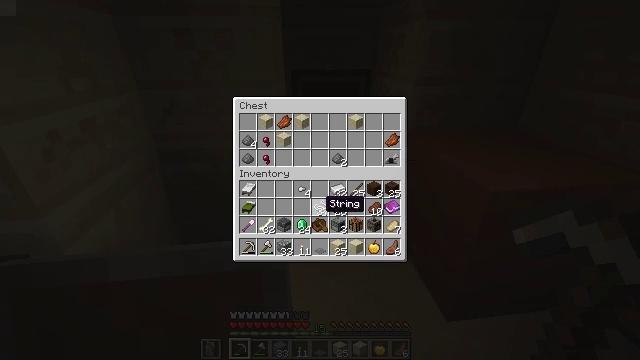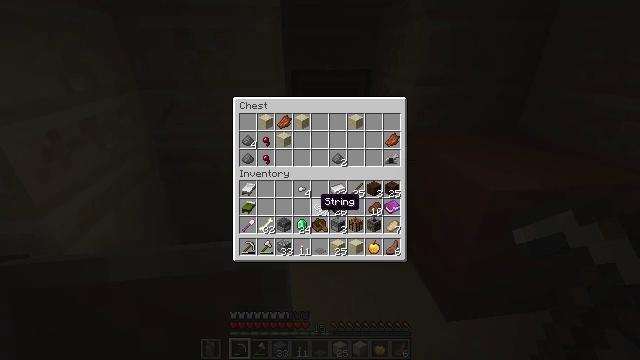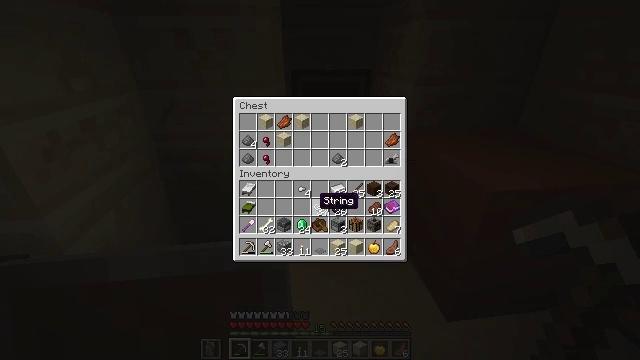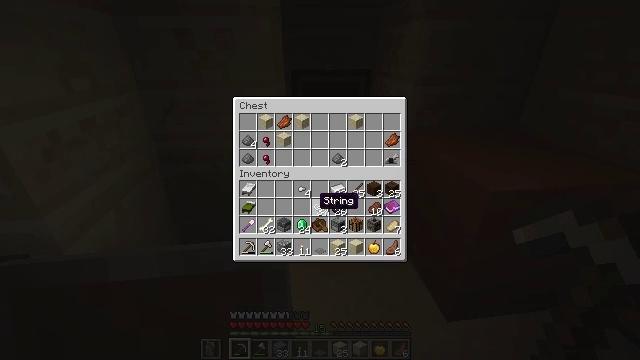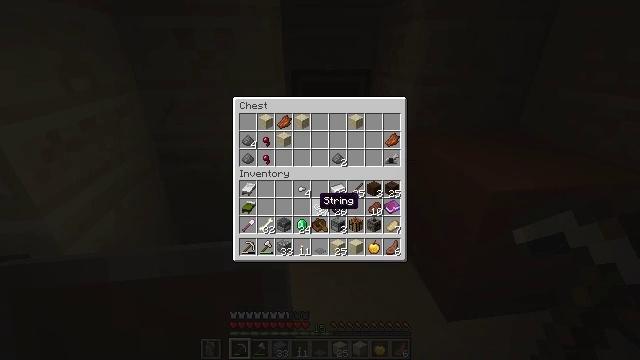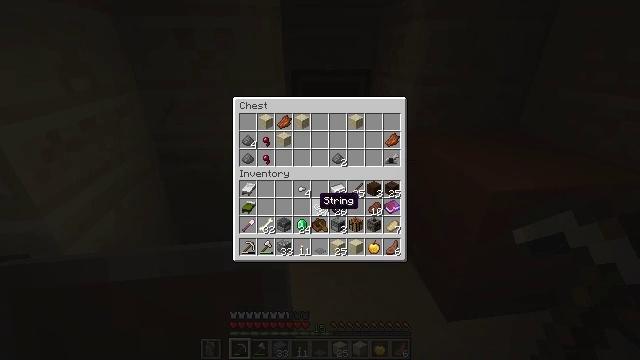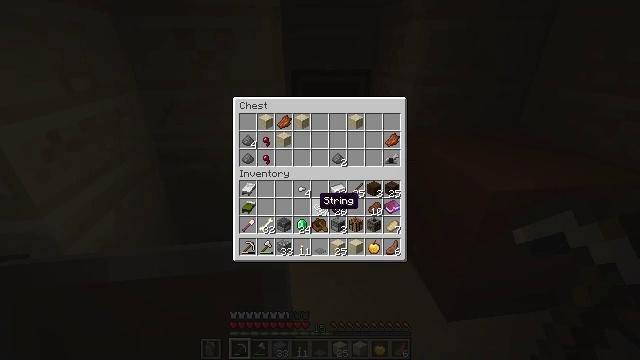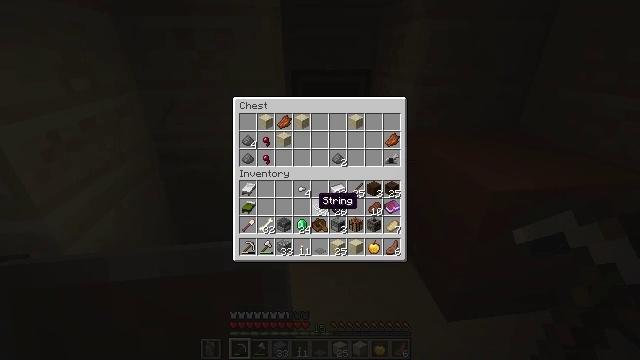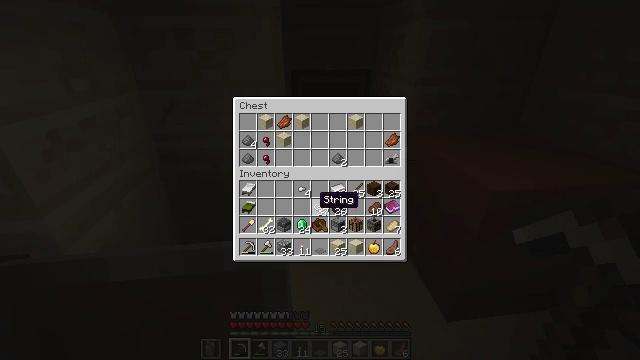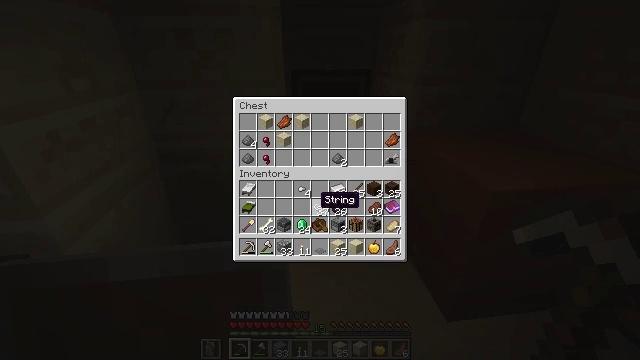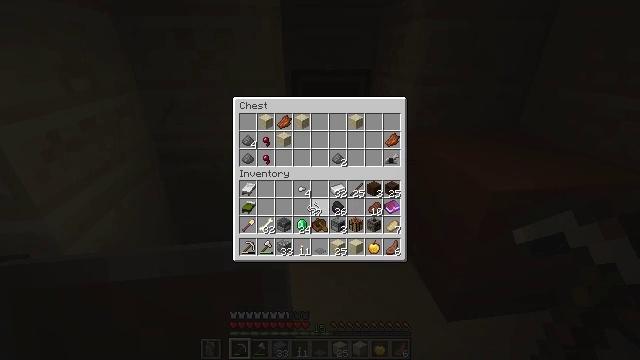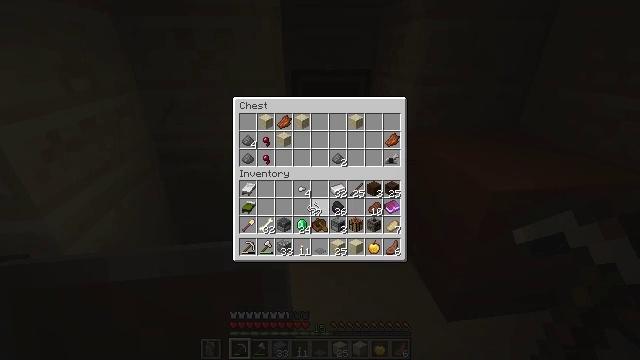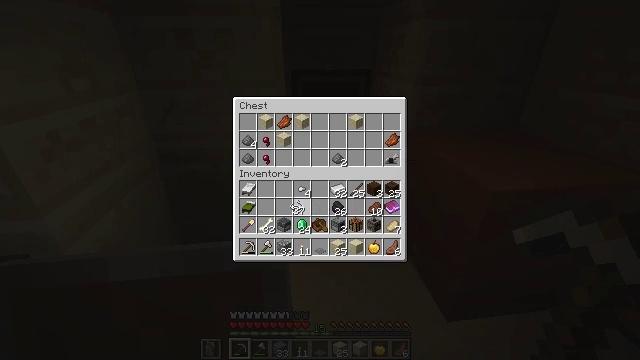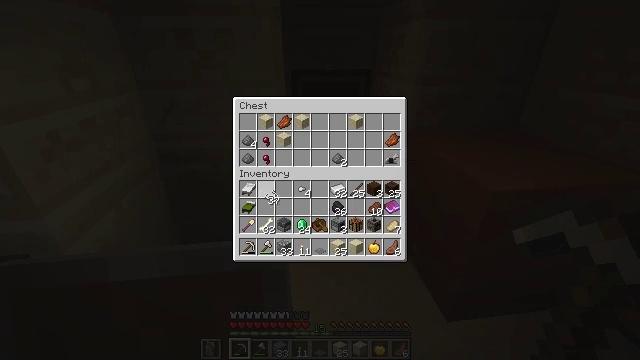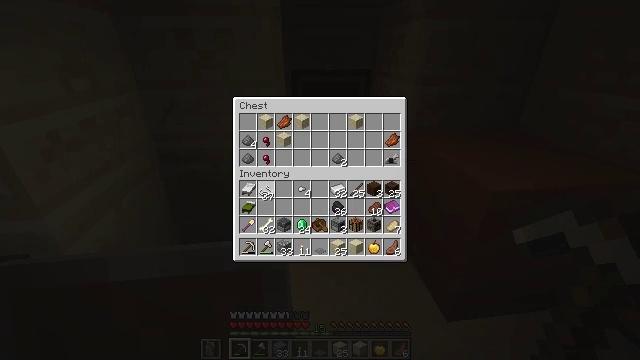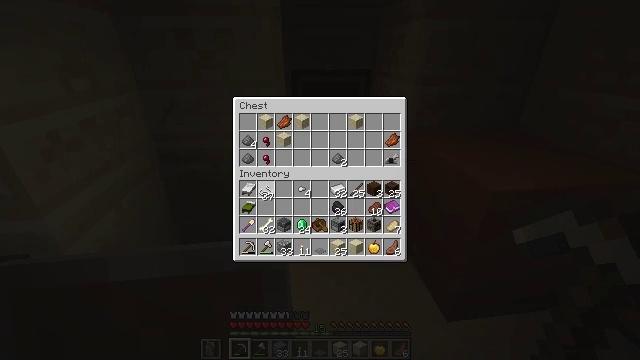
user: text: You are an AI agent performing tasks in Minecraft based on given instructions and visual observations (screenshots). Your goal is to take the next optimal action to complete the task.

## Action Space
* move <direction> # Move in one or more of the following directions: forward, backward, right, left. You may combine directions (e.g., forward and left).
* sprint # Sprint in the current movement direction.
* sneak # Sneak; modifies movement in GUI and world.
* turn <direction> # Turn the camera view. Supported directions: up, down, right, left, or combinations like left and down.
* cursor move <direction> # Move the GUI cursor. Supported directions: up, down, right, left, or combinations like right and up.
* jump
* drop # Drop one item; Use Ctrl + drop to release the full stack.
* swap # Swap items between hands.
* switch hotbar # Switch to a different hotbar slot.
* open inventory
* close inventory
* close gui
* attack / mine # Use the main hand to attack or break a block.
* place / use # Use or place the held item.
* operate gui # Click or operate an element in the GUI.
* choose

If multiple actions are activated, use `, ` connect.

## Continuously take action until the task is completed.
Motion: motion action
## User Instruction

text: Recycle the cut sandstone for building.
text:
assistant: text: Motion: no_op
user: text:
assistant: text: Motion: no_op
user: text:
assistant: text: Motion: no_op
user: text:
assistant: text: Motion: no_op
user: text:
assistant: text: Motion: no_op
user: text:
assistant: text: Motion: no_op
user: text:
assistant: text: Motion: no_op
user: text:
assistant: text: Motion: no_op
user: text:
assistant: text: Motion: no_op
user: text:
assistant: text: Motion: operate gui
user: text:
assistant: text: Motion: operate gui
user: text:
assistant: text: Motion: cursor move left
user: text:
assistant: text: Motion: cursor move left and up
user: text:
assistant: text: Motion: no_op
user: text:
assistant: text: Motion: no_op
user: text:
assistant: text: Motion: no_op
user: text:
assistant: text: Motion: no_op
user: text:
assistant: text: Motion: operate gui
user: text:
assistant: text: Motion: operate gui
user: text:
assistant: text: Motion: operate gui
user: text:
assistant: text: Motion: no_op
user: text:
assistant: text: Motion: cursor move down
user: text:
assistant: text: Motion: cursor move down
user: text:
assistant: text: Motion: no_op
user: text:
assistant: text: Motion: no_op
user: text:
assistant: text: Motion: no_op
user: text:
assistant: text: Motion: no_op
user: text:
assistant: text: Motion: operate gui
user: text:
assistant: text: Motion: operate gui
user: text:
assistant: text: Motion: cursor move up